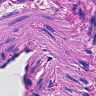
Metastatic tissue present: no